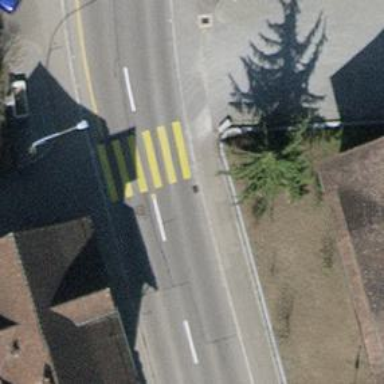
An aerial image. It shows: Asphalt footway with marked crossing.